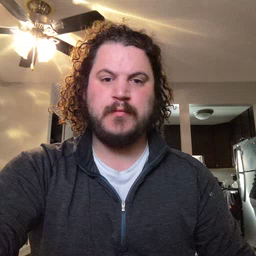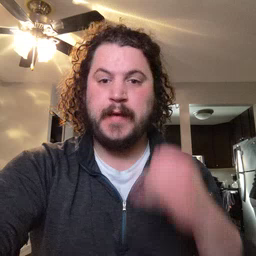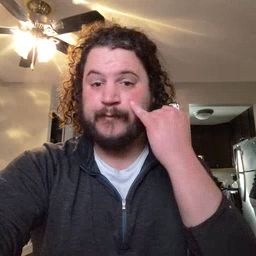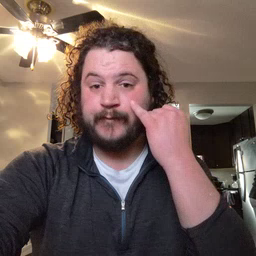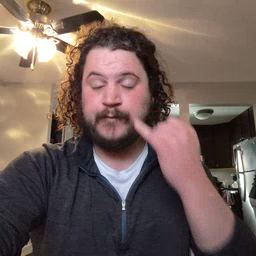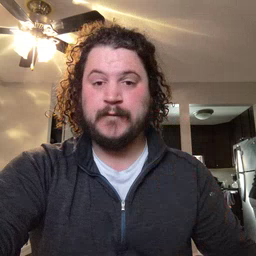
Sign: if